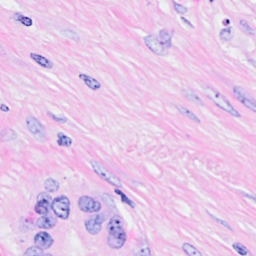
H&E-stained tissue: Breast